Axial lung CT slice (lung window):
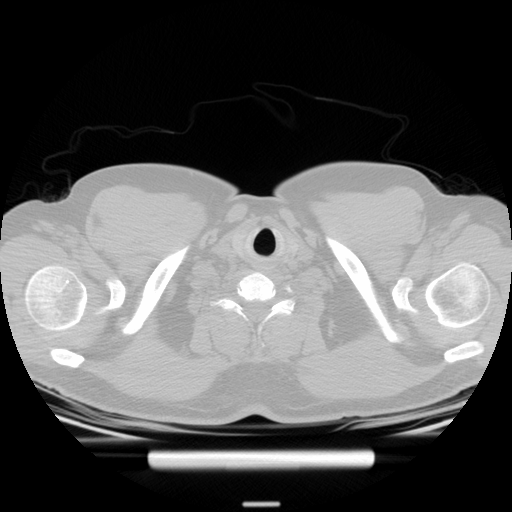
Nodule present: no